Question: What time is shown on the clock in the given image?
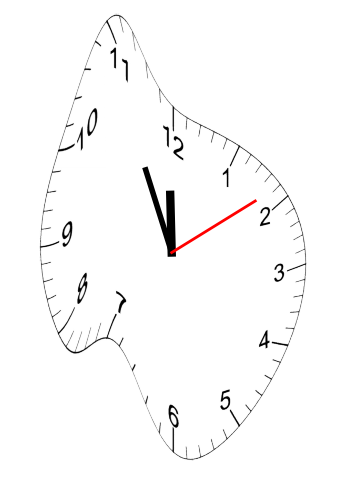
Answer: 11:55:09